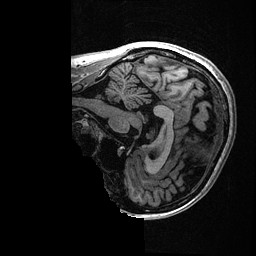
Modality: T1w
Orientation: sagittal
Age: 34
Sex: female
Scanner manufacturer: ge
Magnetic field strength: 3 T
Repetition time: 0.006952 s
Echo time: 0.00292 s